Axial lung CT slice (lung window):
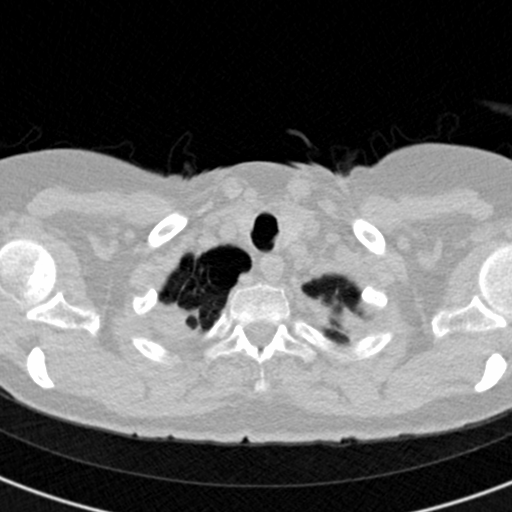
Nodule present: no